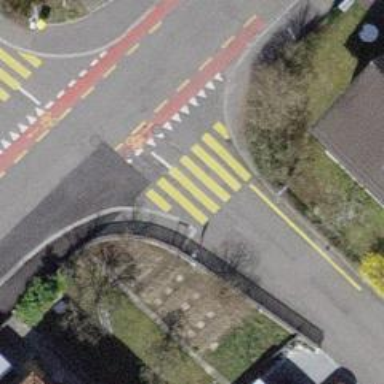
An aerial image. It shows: Marked zebra crossing on the road.